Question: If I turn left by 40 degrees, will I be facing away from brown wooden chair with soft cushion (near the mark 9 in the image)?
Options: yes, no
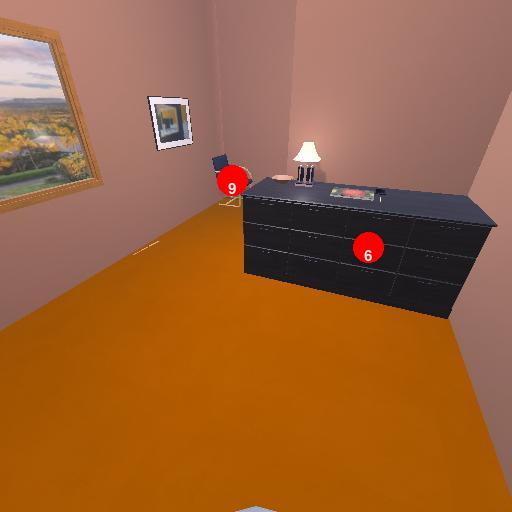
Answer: yes